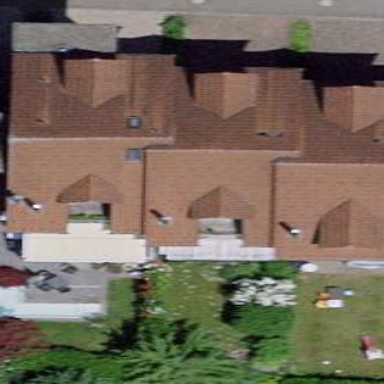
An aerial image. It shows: Terrace building with gabled roof.